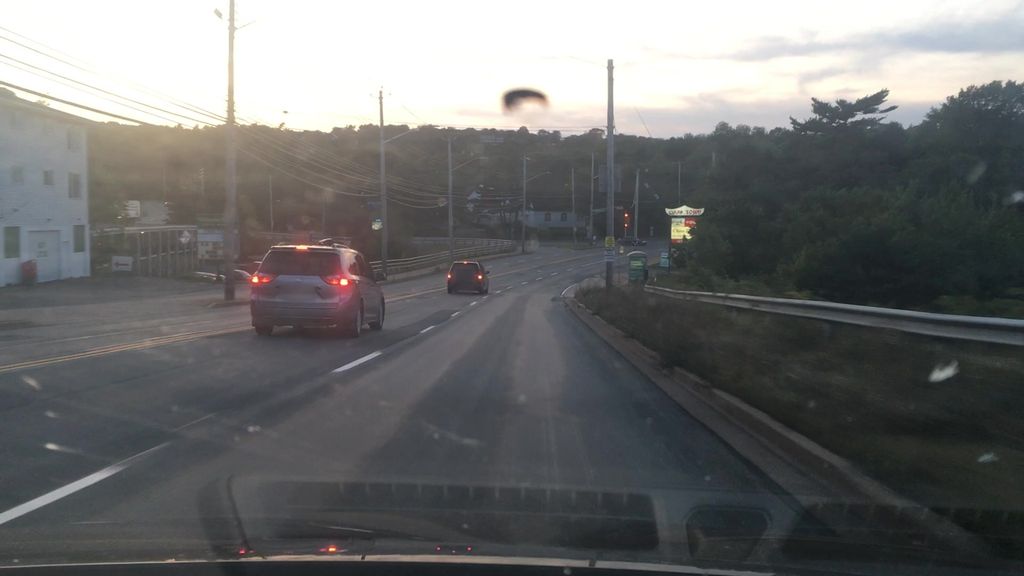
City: halifax